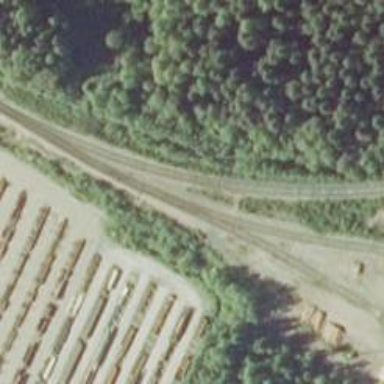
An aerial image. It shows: Wedge is used for the railway derail.